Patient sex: M
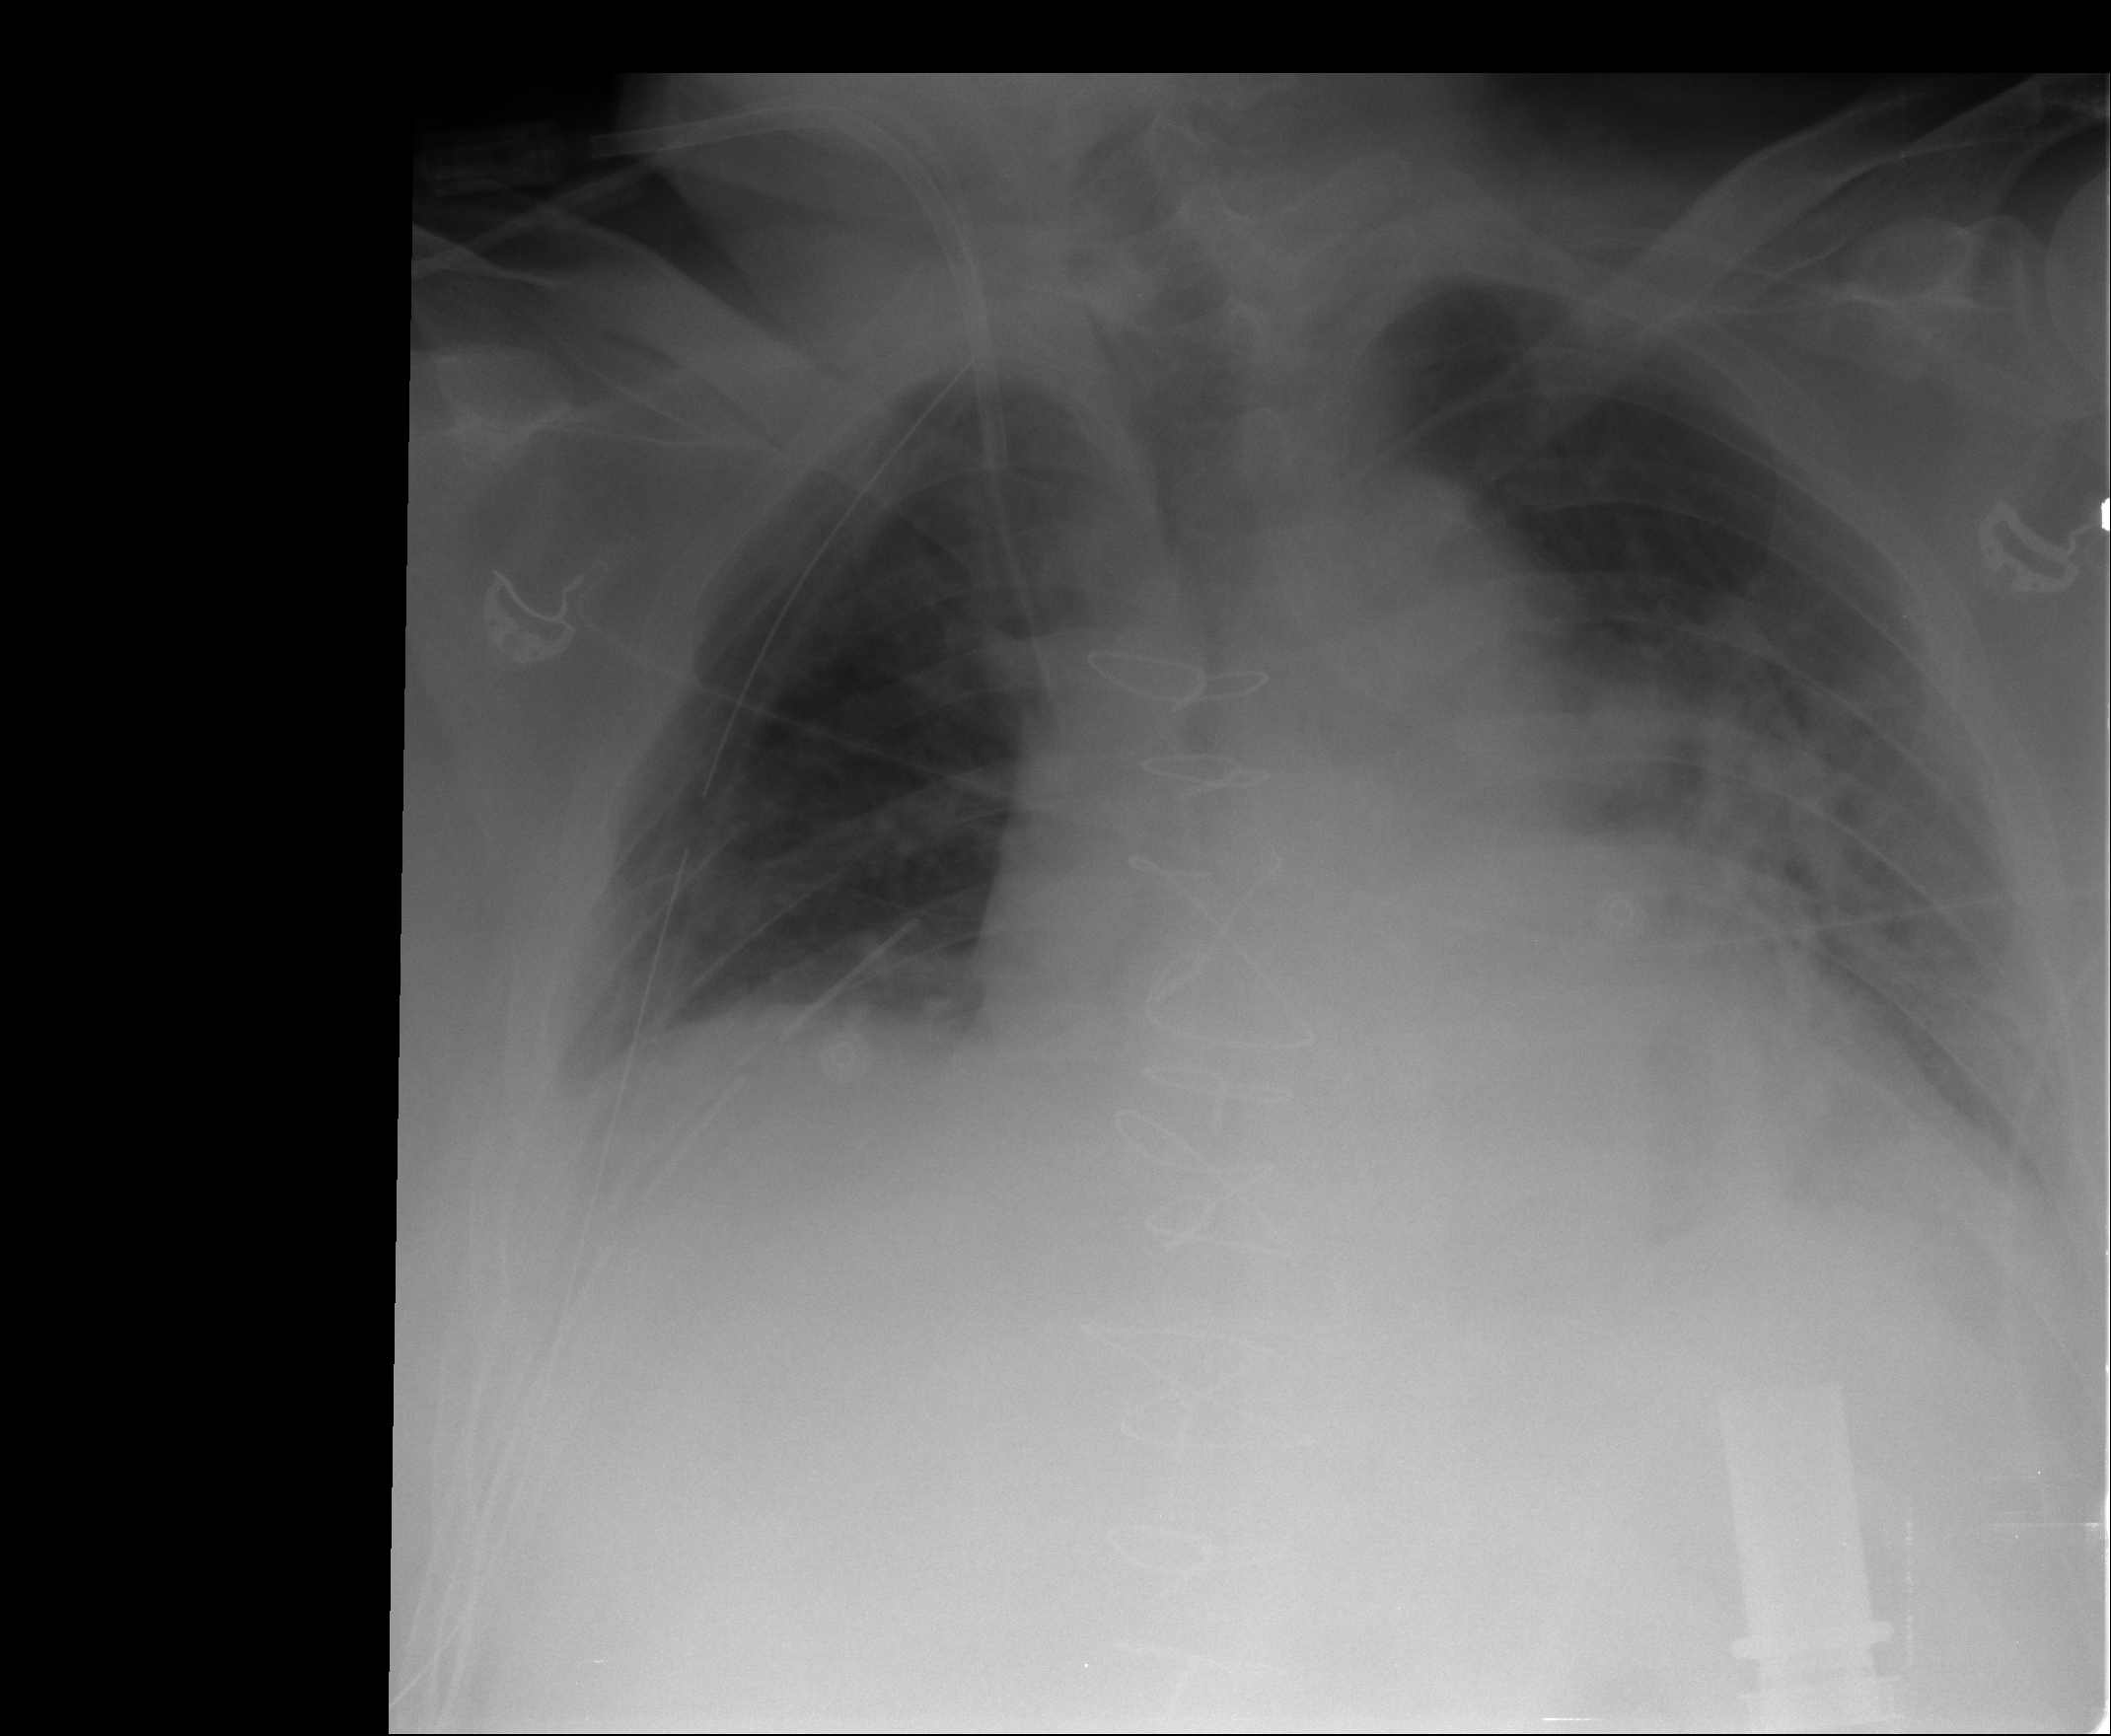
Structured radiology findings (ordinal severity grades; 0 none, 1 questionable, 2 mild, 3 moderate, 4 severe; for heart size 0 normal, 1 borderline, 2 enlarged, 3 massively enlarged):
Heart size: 2
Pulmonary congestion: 2
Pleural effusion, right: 0
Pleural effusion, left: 2
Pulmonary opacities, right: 0
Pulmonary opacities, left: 2
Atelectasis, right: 0
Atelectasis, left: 3